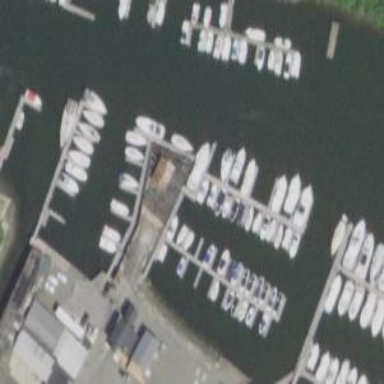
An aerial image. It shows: Man-made pier.